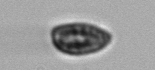
Label: Pseudochattonella_farcimen